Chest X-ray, AP view. Patient: 49 years old, sex F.
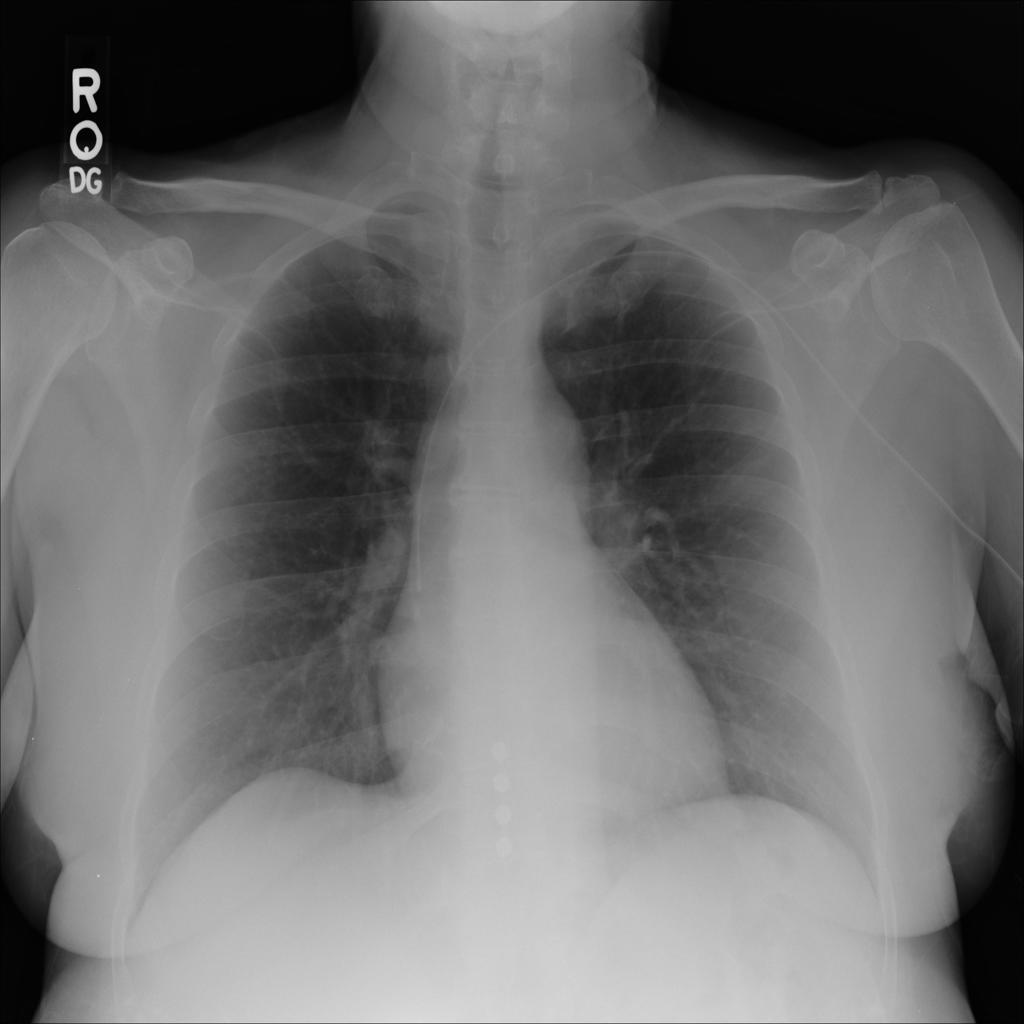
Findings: No Finding